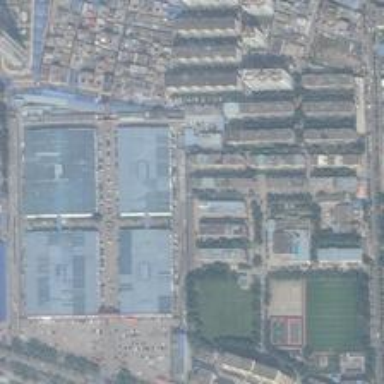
Several courses serve for the residents living nearby .